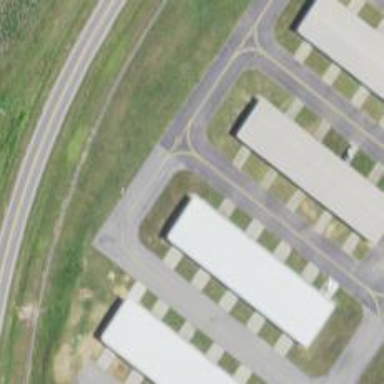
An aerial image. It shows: Hangar building at the airport.